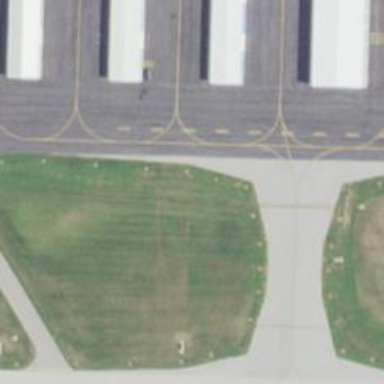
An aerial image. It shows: View of taxiway at the airport.